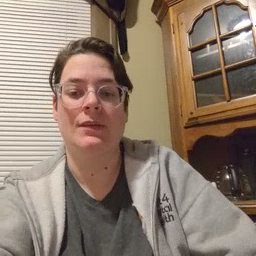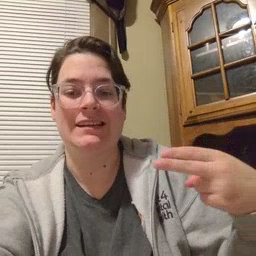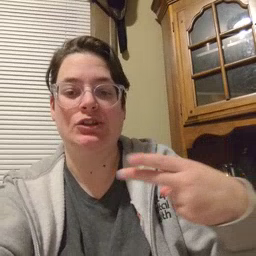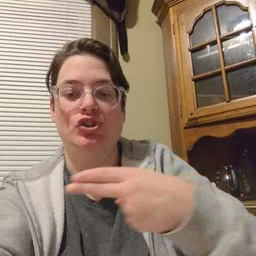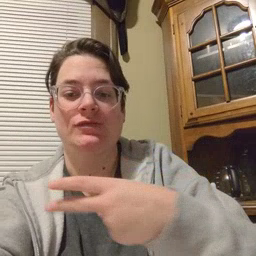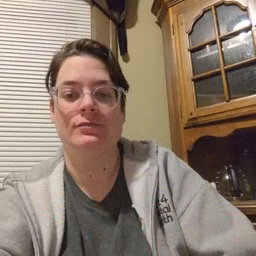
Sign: scissors